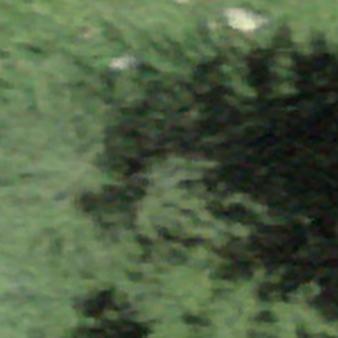
Label: other